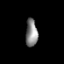
Tissue: prostate
Cell type: T cells
Senescence score: 0.3572
Nuclear area (px): 323
Mean DAPI intensity: 134.502